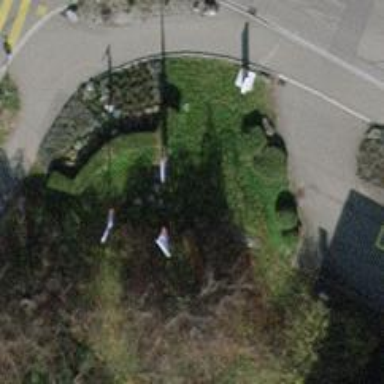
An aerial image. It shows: Flagpole structure.